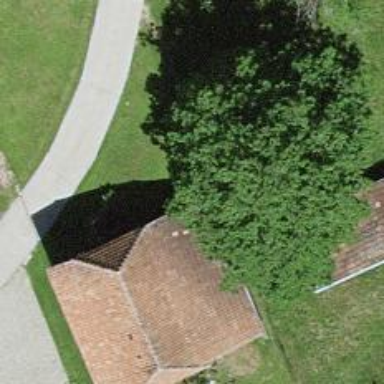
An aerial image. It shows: Barn.